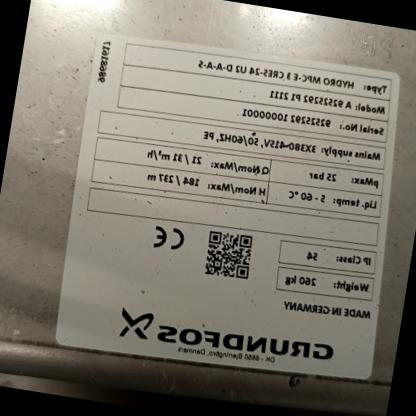
Klasa: tabliczka-znamionowa